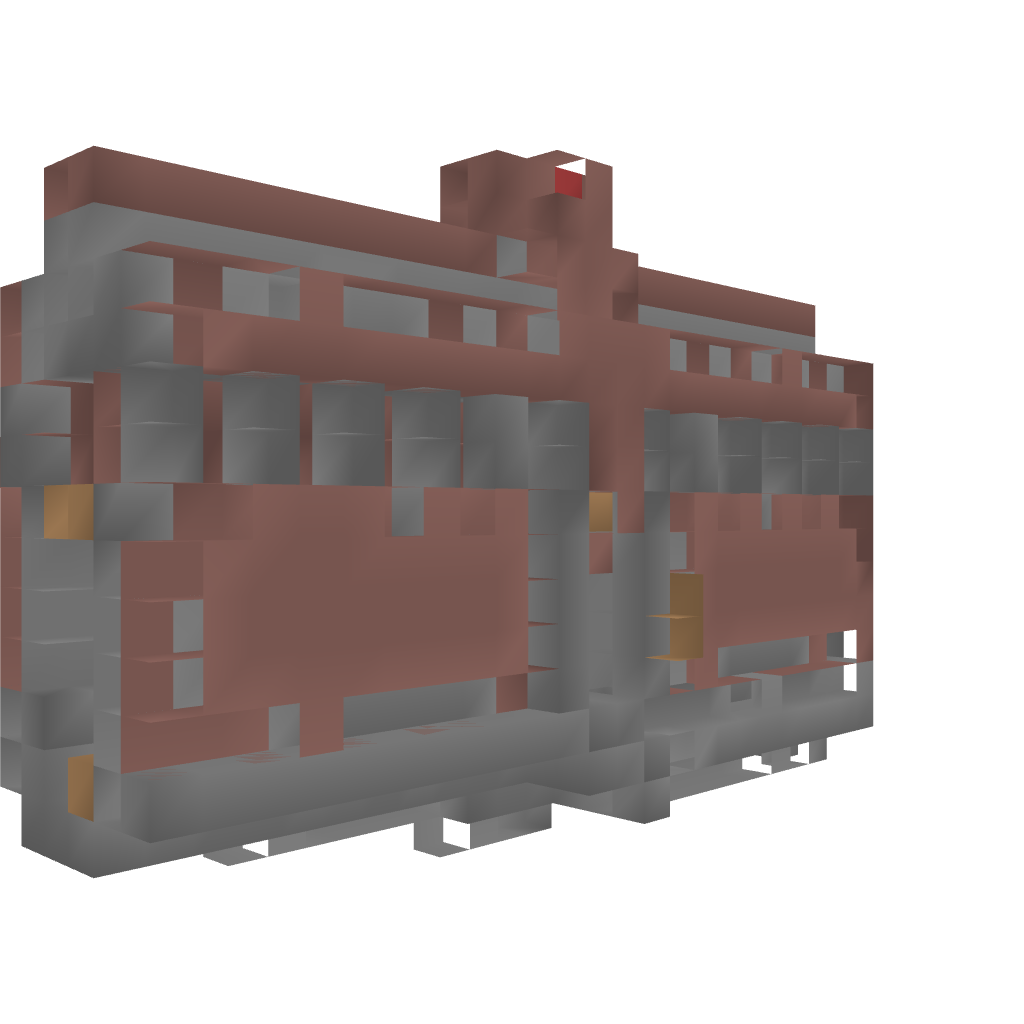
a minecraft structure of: Castle Module - Entrance (button) bad low quality